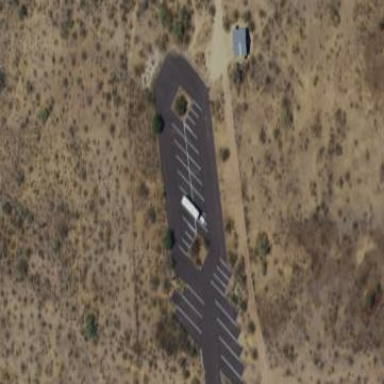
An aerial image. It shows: Paved parking area.